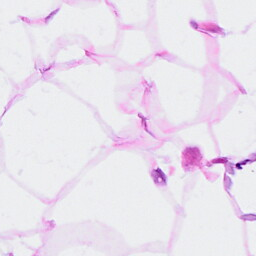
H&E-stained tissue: Breast